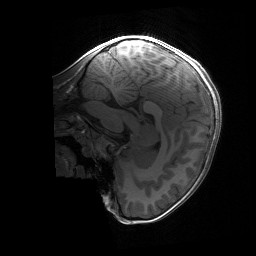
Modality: T1w
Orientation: sagittal
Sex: male
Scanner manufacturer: siemens
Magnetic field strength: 3 T
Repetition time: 1.9 s
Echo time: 0.00243 s